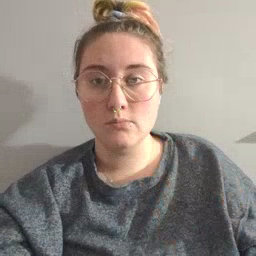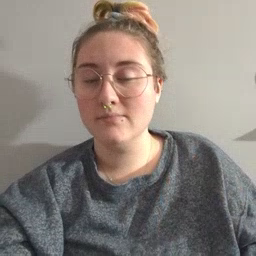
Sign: nose